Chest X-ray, AP view. Patient: 38 years old, sex F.
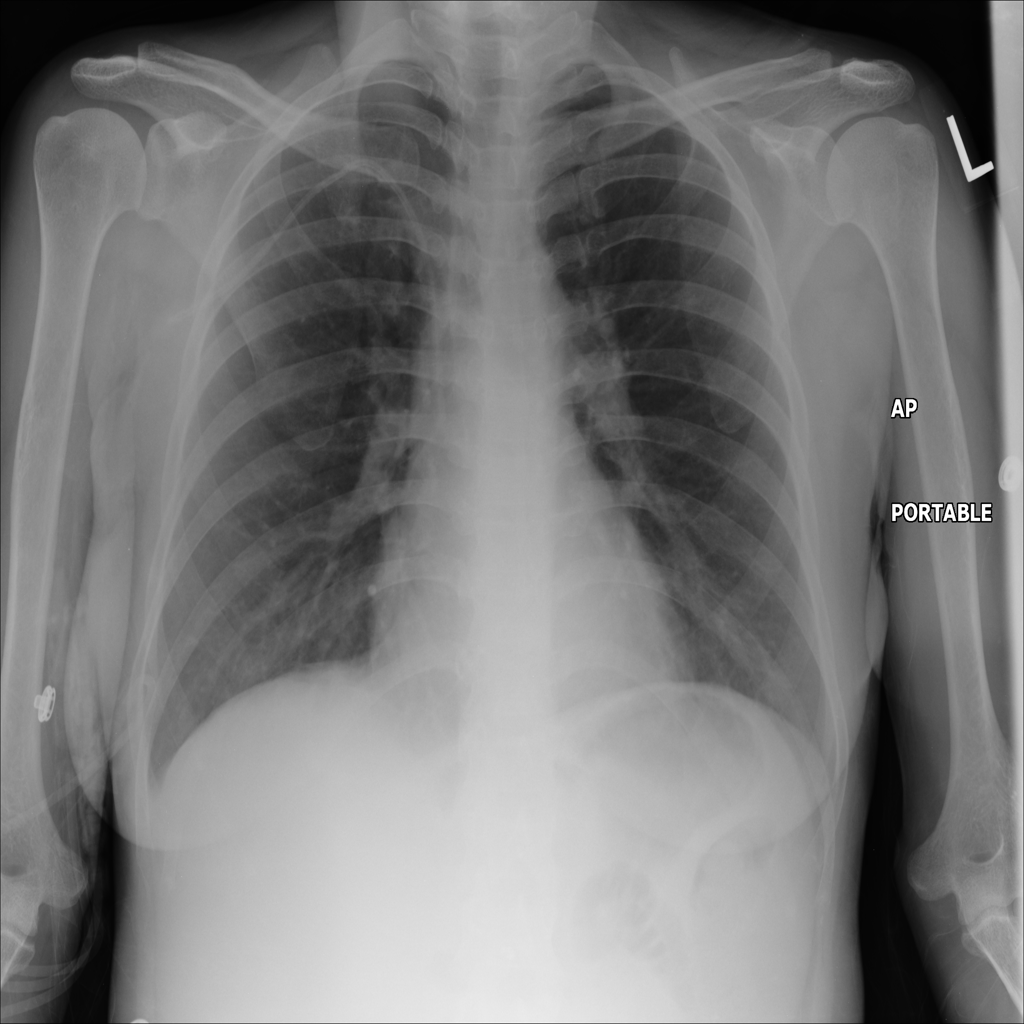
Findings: No Finding